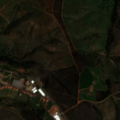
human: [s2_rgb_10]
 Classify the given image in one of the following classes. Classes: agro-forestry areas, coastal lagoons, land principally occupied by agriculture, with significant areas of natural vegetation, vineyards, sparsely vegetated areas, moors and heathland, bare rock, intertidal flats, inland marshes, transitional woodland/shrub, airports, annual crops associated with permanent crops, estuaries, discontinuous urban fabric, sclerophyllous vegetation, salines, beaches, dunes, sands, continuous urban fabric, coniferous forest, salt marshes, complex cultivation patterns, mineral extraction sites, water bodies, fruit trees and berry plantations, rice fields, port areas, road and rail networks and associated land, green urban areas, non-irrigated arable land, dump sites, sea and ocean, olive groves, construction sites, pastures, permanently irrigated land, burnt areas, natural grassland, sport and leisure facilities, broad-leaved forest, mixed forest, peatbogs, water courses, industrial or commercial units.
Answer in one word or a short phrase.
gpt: non-irrigated arable land, complex cultivation patterns, land principally occupied by agriculture, with significant areas of natural vegetation, agro-forestry areas, transitional woodland/shrub